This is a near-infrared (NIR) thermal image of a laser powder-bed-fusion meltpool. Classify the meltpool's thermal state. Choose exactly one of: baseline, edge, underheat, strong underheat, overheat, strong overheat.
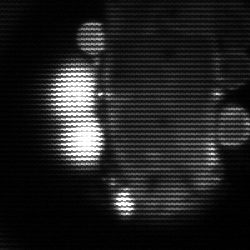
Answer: strong underheat